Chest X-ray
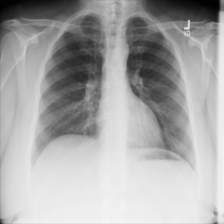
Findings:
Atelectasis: negative
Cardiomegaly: negative
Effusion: negative
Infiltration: negative
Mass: negative
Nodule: negative
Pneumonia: negative
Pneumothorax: negative
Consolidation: negative
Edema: negative
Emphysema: negative
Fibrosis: negative
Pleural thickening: negative
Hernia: negative